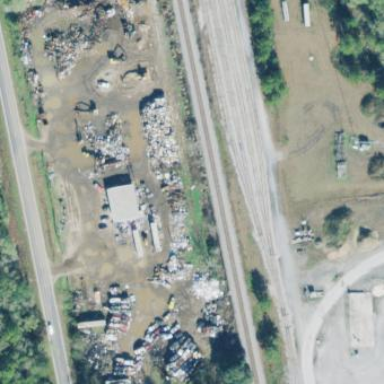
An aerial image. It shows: Scrap yard located in industrial area.